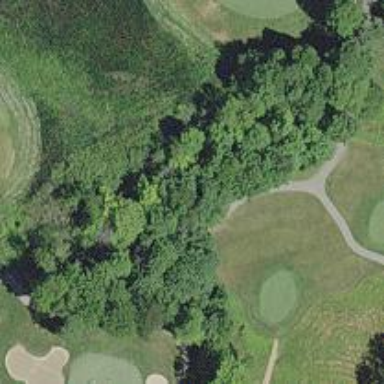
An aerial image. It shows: Area of rough grass used for golf.